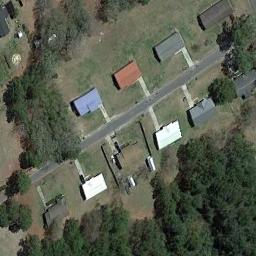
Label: medium_residential